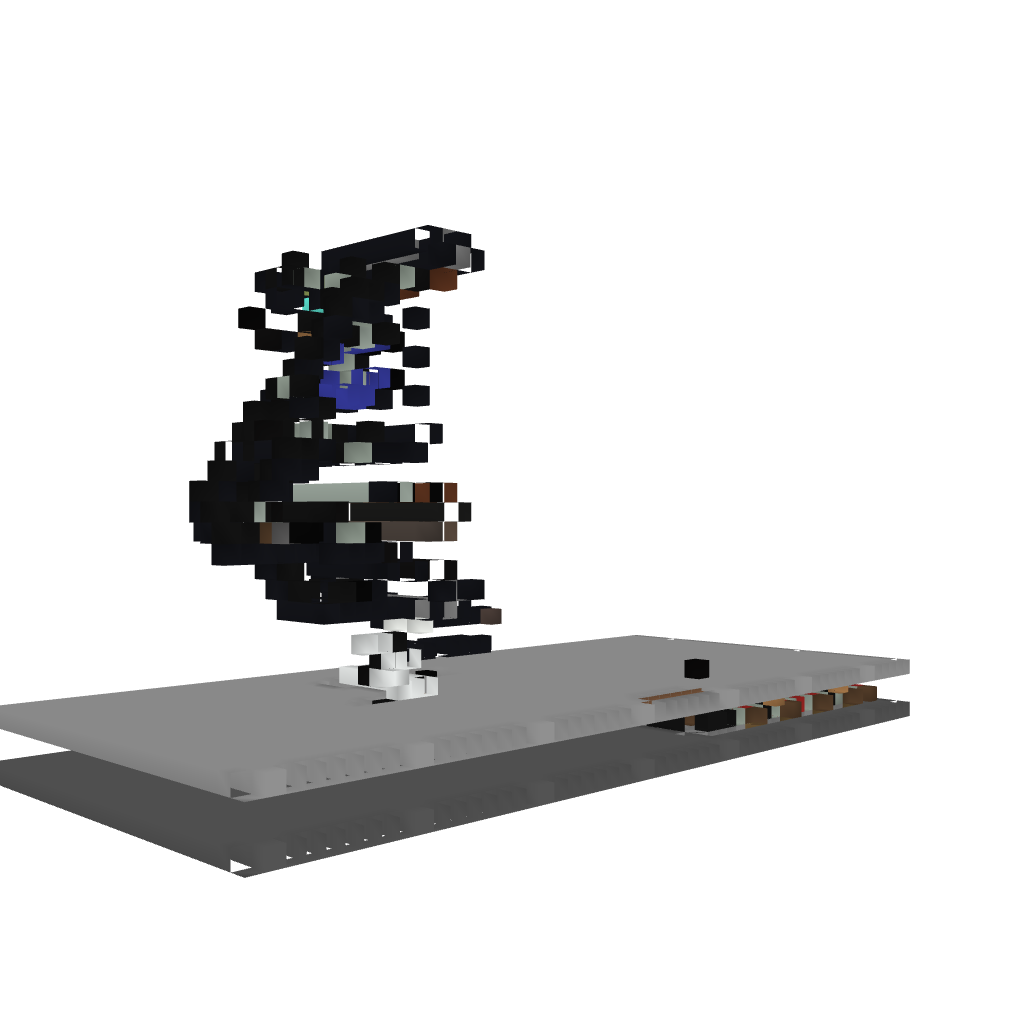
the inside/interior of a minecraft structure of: Mphone